Field crop: maize
Growth stage: 2
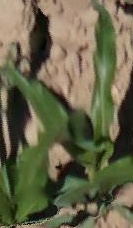
Species: maize